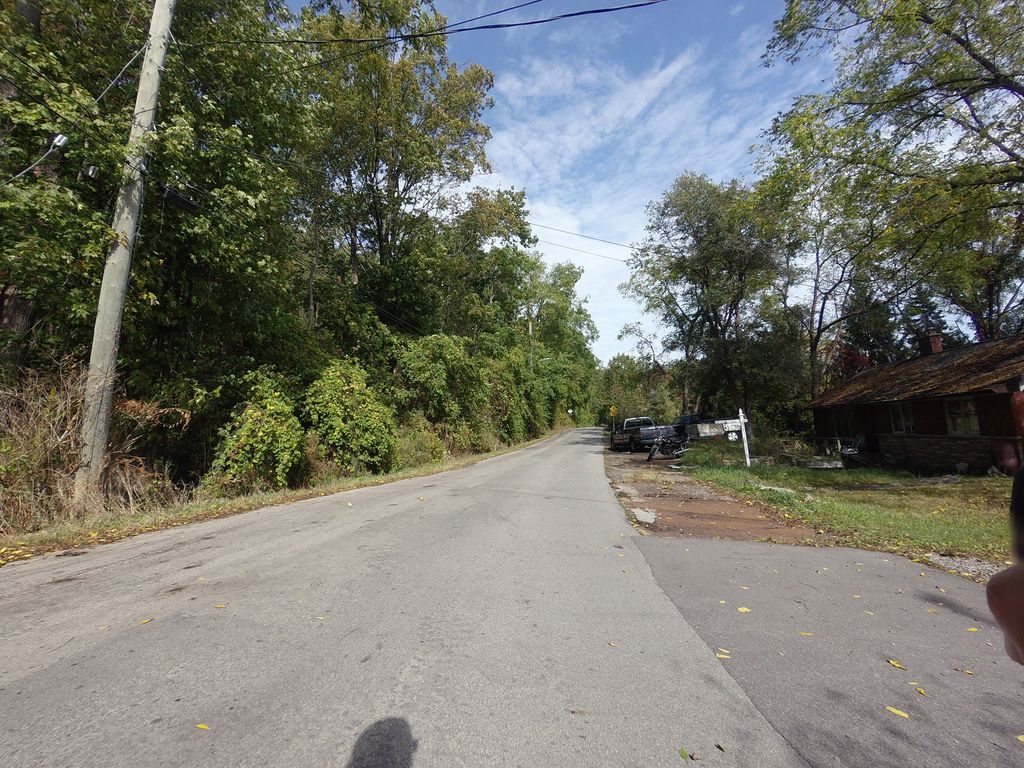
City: hamilton